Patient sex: M
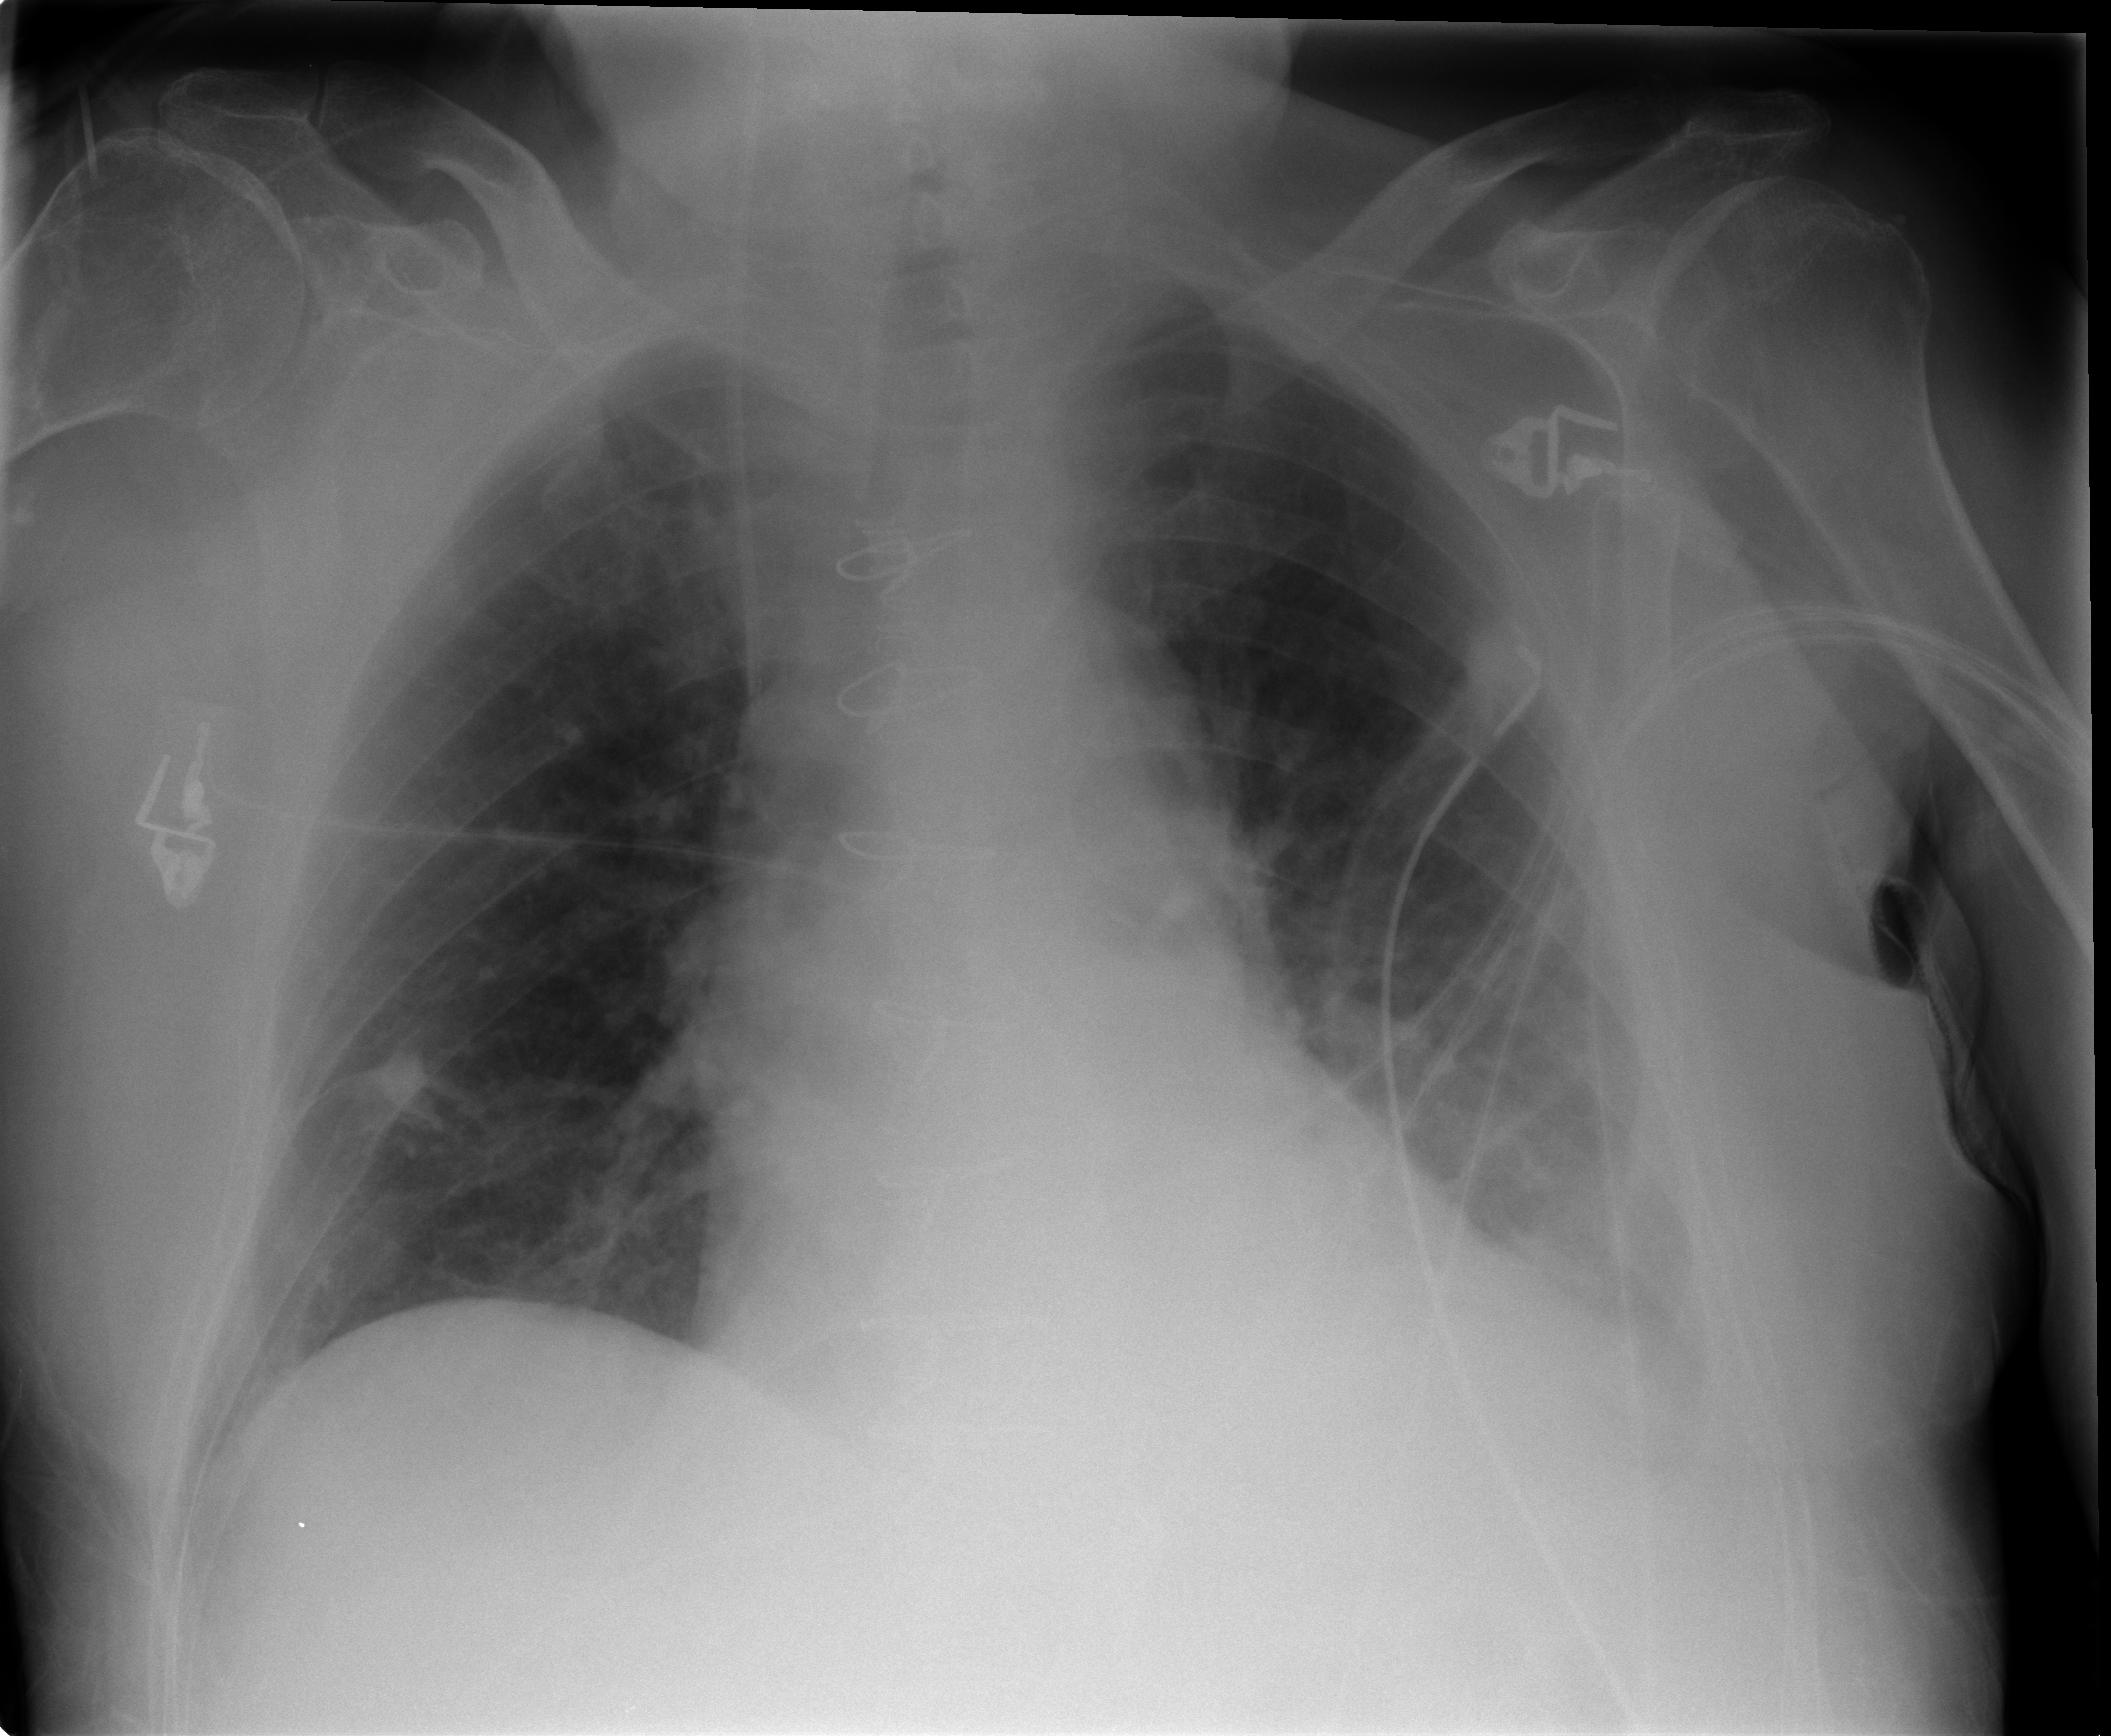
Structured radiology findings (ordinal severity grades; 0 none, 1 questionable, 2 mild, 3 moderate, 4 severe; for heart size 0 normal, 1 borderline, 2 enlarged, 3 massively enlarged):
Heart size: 2
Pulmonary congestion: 0
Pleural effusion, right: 0
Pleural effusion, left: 2
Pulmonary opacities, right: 0
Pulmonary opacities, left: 0
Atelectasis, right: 2
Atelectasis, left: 2